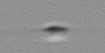
Label: Cylindrotheca_morphotype1